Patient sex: M
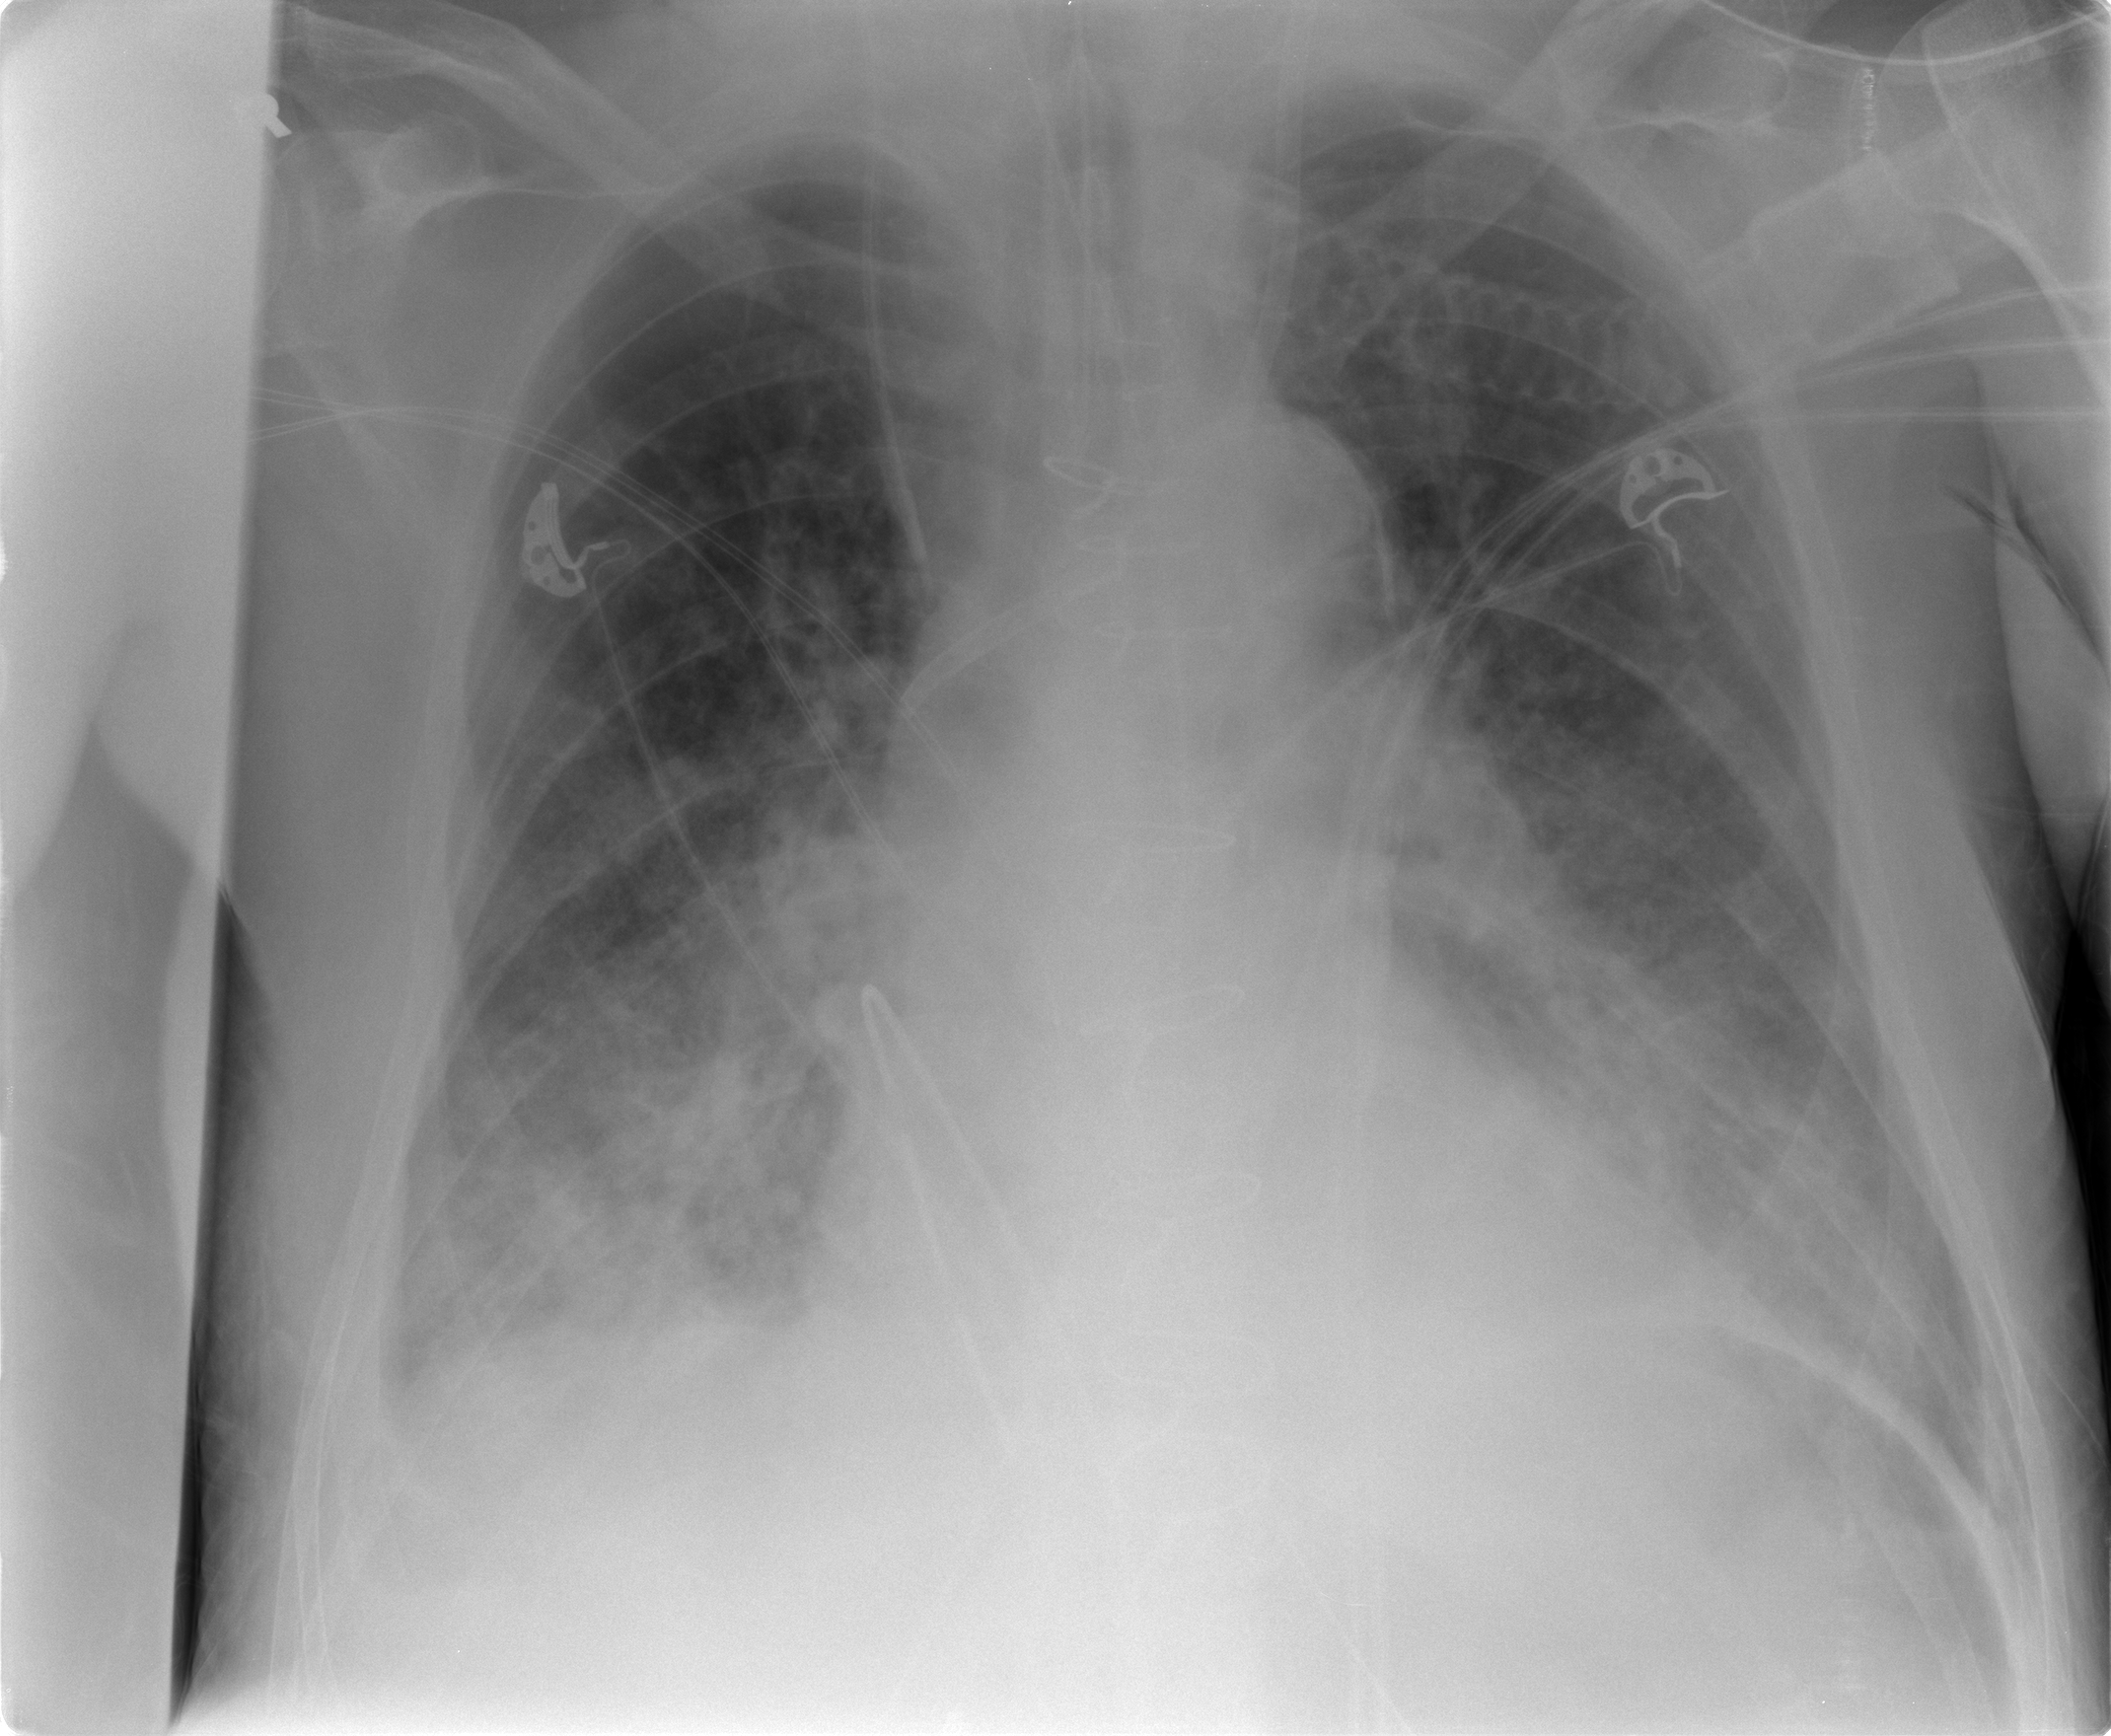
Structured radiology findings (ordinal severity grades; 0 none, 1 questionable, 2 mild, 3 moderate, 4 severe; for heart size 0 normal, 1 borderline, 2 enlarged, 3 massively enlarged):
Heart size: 2
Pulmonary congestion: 2
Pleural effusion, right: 2
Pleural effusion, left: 2
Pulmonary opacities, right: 3
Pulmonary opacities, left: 3
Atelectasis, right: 2
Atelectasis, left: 2